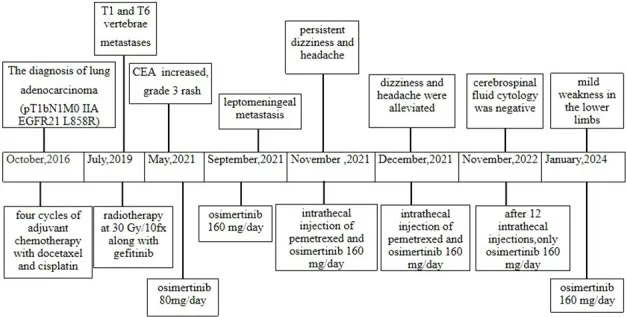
Timeline of the treatment process.
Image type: chart (chart)